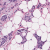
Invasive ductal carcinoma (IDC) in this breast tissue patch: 1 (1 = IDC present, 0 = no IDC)